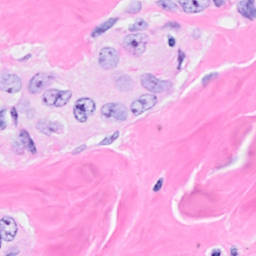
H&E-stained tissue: Breast